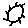
Label: sun